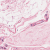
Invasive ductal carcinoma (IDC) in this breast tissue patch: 0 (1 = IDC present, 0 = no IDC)